Field crop: tomato
Growth stage: 1
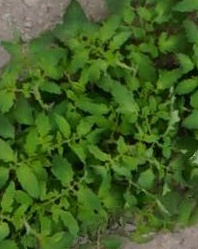
Species: tomato